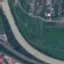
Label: River